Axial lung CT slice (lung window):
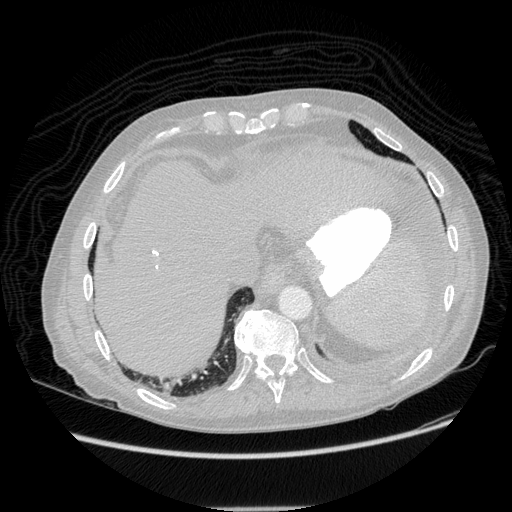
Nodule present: no